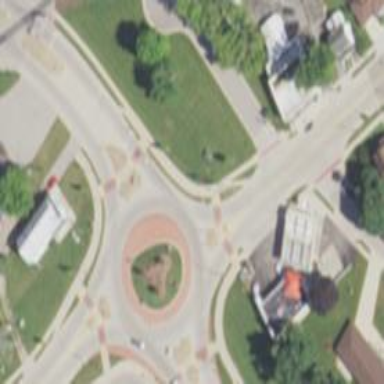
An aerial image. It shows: Secondary road around roundabout.